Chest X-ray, PA view. Patient: 52 years old, sex F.
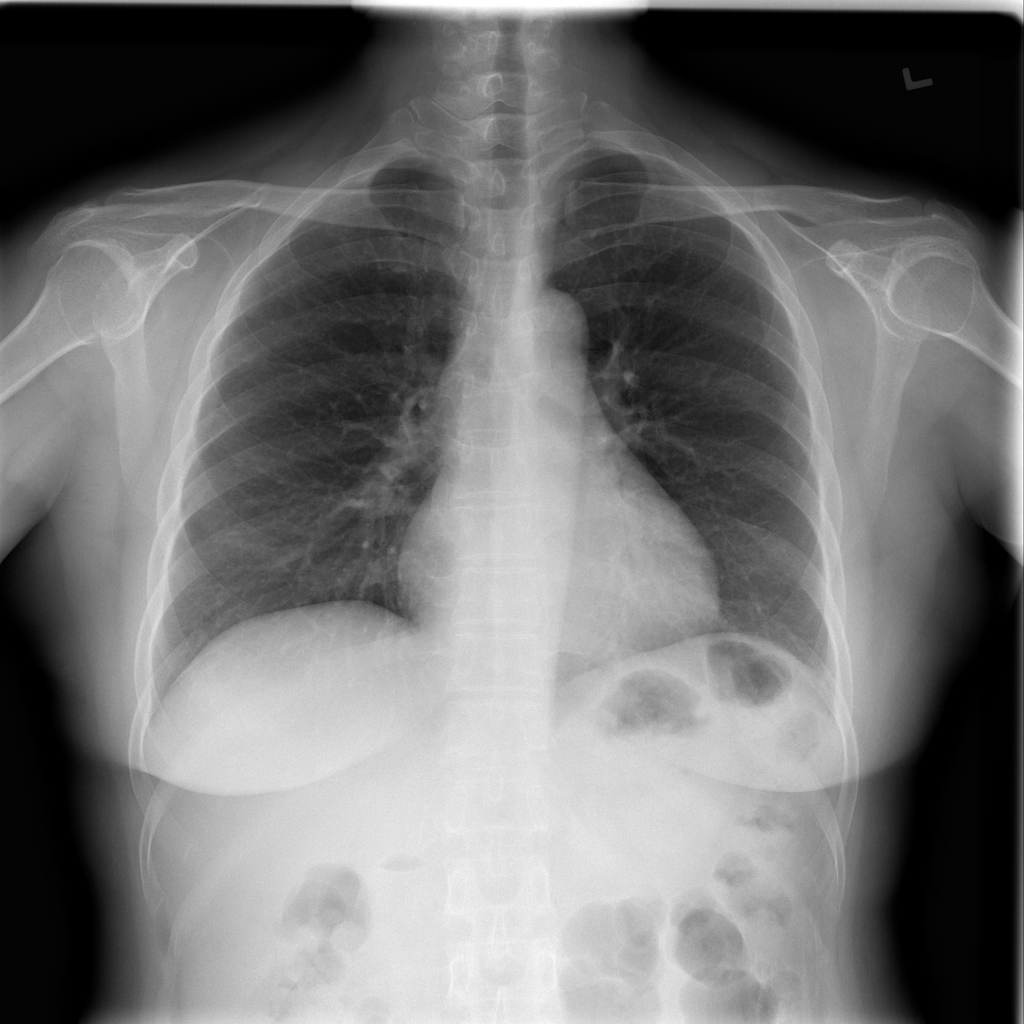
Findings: No Finding